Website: slack
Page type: payment
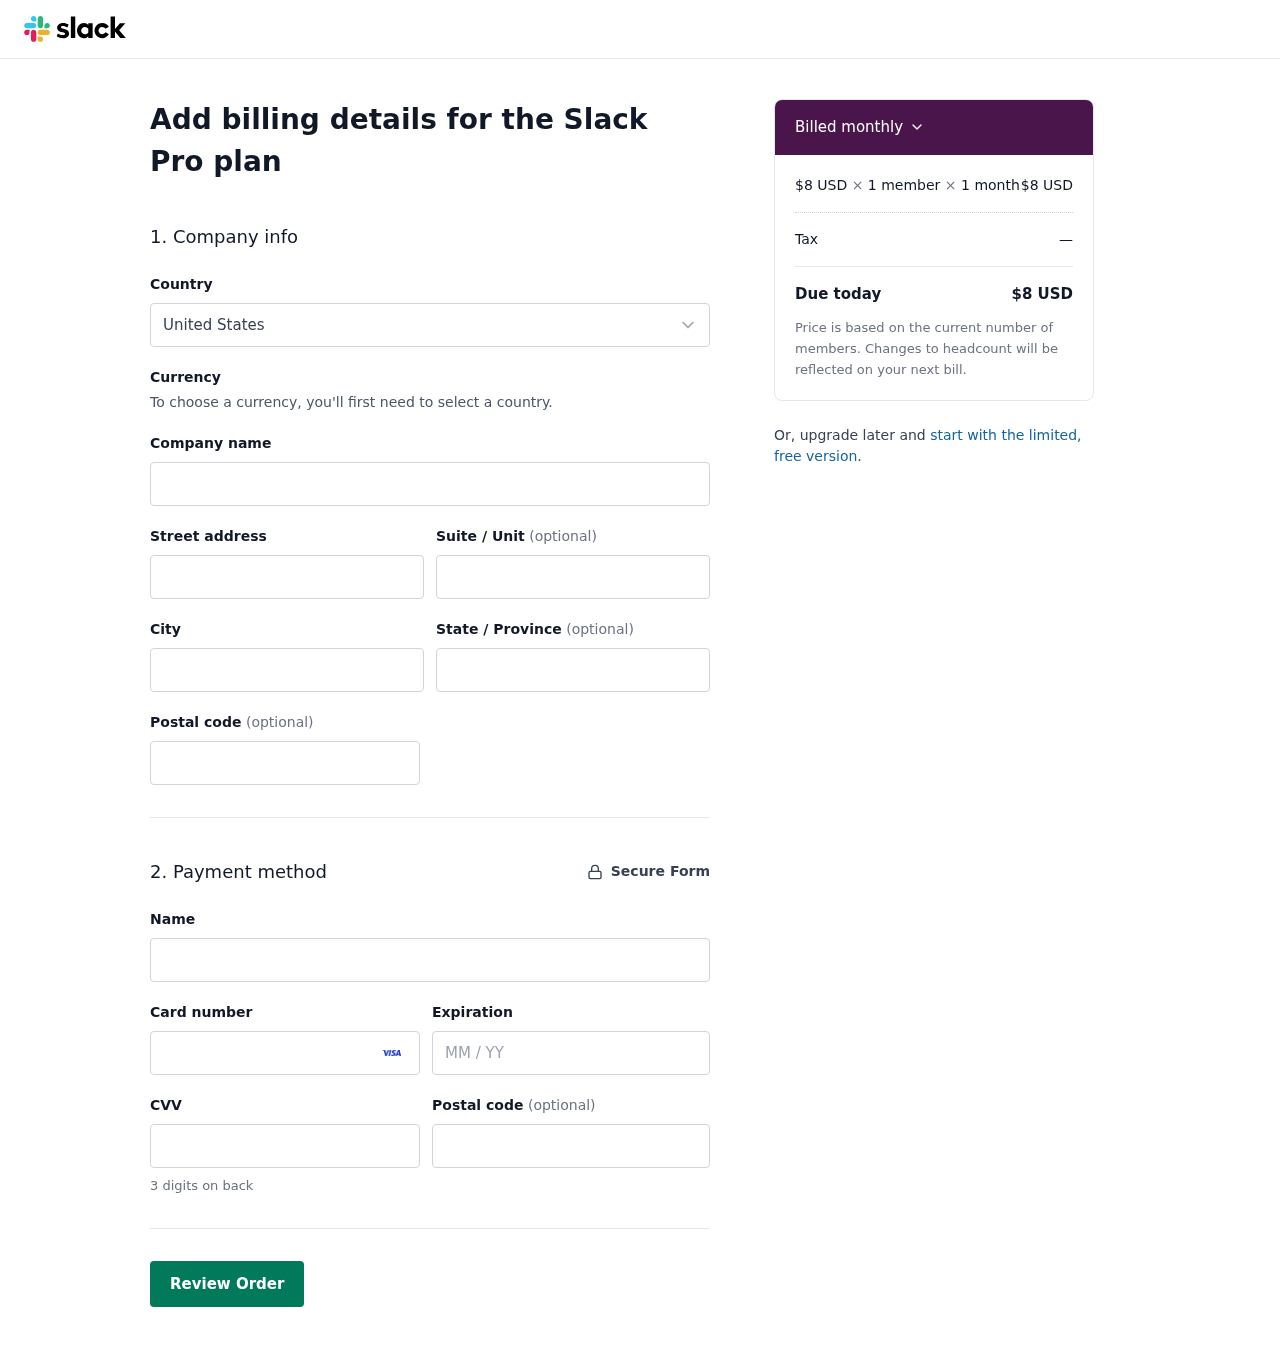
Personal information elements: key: PII_COUNTRY
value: United States
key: PII_STREET
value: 73657 Rodriguez Springs
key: PII_CITY
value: Jerryfort
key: PII_STATE
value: Maine
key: PII_POSTCODE
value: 19743
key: PII_FULLNAME
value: Patrick Lopez
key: PII_CARD_NUMBER
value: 4624 7003 8942 9088
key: PII_CARD_EXPIRY
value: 09/27
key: PII_CARD_CVV
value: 980
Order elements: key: ORDER_PRICE_PER_MEMBER
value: $8 USD
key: ORDER_NUM_MEMBERS
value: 1 member
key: ORDER_NUM_MONTHS
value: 1 month
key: ORDER_SUBTOTAL
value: $8 USD
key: ORDER_TAX
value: —
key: ORDER_TOTAL
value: $8 USD